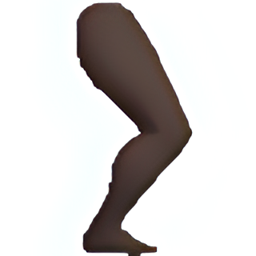
Name: leg
Emoji: 🦵🏿
Group: People & Body
Sub-group: body-parts